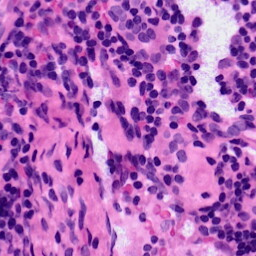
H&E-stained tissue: LymphNode